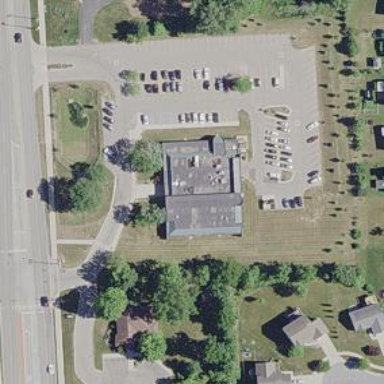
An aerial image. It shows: Healthcare clinic.